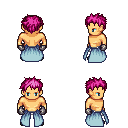
a pixel art fantasy rpg character, male body template, human, tanned skin, overskirt, white pants, pink bedhead hairstyle, metal gloves, black shoes, four views (front, back, left, right), 2x2 character sprite sheet, small pixel art, hard edges, no anti-aliasing